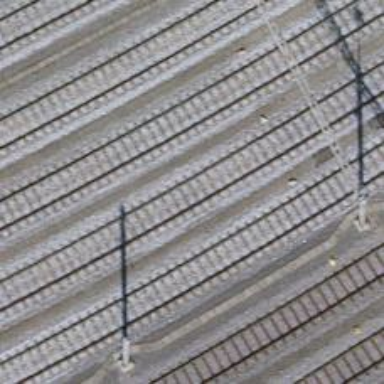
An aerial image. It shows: Rail yard with electrified contact lines for the trains.